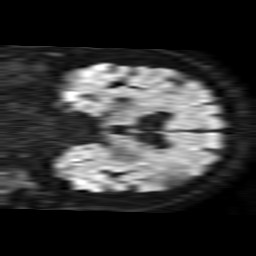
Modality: TRACE
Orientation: coronal
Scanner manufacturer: philips
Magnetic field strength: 1.5 T
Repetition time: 3.779 s
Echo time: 0.07039 s